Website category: jobs
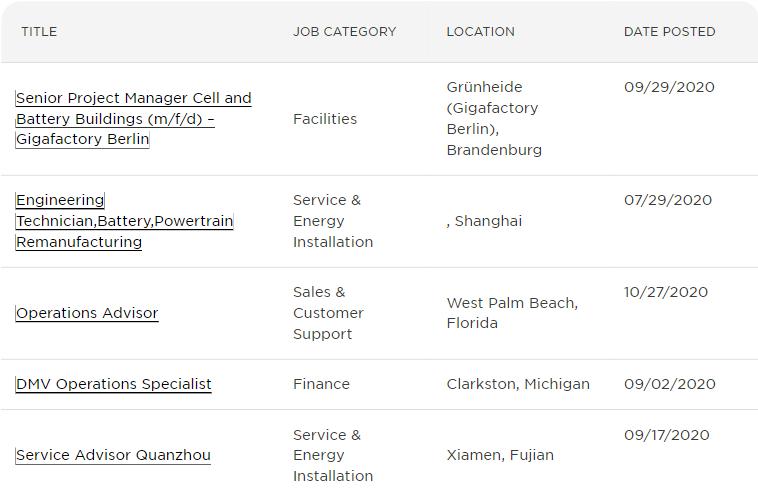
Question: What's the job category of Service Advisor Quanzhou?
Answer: Service & Energy Installation

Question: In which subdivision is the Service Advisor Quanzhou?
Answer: Service & Energy Installation

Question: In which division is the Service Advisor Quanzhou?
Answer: Service & Energy Installation

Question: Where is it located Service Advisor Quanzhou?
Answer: Service & Energy Installation

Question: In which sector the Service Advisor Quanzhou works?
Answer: Service & Energy Installation

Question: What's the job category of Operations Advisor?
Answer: Sales & Customer Support

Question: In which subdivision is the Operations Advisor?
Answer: Sales & Customer Support

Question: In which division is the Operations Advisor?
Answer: Sales & Customer Support

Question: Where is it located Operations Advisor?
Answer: Sales & Customer Support

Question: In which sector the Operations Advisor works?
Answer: Sales & Customer Support

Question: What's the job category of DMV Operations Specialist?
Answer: Finance

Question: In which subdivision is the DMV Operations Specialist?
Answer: Finance

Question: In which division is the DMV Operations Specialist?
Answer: Finance

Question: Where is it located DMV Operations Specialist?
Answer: Finance

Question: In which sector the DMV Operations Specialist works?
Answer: Finance

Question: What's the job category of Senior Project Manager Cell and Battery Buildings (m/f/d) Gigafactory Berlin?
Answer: Facilities

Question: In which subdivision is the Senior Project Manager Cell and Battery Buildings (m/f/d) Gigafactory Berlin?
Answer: Facilities

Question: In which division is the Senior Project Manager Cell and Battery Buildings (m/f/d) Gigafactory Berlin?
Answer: Facilities

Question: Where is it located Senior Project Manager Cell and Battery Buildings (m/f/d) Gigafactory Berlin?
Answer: Facilities

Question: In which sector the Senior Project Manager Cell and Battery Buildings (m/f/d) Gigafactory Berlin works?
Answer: Facilities

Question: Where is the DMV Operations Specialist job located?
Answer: Clarkston, Michigan

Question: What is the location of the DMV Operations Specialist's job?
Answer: Clarkston, Michigan

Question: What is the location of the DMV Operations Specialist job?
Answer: Clarkston, Michigan

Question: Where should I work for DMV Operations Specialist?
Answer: Clarkston, Michigan

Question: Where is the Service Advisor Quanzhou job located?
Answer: Xiamen, Fujian

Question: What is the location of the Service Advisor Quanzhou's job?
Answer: Xiamen, Fujian

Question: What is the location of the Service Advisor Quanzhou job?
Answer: Xiamen, Fujian

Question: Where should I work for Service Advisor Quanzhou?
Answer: Xiamen, Fujian

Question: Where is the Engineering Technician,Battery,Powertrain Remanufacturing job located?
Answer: , Shanghai

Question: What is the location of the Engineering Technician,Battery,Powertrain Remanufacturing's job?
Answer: , Shanghai

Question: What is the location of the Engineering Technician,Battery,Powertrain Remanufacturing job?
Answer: , Shanghai

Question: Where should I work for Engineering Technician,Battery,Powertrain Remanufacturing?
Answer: , Shanghai

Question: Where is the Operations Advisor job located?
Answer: West Palm Beach, Florida

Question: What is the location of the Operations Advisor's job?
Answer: West Palm Beach, Florida

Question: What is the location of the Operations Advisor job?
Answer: West Palm Beach, Florida

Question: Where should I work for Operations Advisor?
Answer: West Palm Beach, Florida

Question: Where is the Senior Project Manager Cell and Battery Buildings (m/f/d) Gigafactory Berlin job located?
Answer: Grnheide (Gigafactory Berlin), Brandenburg

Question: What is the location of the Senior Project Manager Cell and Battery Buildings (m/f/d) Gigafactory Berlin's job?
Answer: Grnheide (Gigafactory Berlin), Brandenburg

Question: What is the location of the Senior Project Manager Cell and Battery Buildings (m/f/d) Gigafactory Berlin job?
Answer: Grnheide (Gigafactory Berlin), Brandenburg

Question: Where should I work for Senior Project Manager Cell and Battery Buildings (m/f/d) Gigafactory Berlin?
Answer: Grnheide (Gigafactory Berlin), Brandenburg

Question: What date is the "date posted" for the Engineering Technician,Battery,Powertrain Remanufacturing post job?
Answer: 07/29/2020

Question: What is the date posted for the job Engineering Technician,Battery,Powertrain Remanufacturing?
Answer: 07/29/2020

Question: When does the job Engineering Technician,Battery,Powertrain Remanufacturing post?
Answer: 07/29/2020

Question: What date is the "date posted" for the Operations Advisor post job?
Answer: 10/27/2020

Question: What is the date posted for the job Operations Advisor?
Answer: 10/27/2020

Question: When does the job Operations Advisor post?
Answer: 10/27/2020

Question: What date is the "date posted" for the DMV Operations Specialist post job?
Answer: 09/02/2020

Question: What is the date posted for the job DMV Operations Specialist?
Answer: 09/02/2020

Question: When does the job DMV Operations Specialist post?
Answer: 09/02/2020

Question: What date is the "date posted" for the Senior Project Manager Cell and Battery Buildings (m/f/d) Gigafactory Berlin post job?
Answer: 09/29/2020

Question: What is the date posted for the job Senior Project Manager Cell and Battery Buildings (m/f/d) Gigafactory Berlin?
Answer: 09/29/2020

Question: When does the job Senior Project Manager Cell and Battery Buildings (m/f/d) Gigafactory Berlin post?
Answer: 09/29/2020

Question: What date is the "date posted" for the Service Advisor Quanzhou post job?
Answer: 09/17/2020

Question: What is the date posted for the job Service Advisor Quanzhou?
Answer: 09/17/2020

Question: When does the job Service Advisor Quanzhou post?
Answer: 09/17/2020

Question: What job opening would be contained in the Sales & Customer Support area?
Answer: Operations Advisor

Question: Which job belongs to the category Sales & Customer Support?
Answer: Operations Advisor

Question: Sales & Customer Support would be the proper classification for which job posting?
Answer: Operations Advisor

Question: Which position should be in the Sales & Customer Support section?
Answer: Operations Advisor

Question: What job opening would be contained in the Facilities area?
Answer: Senior Project Manager Cell and Battery Buildings (m/f/d) Gigafactory Berlin

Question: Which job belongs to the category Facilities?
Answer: Senior Project Manager Cell and Battery Buildings (m/f/d) Gigafactory Berlin

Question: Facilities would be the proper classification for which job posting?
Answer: Senior Project Manager Cell and Battery Buildings (m/f/d) Gigafactory Berlin

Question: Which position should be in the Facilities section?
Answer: Senior Project Manager Cell and Battery Buildings (m/f/d) Gigafactory Berlin

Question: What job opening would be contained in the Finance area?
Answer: DMV Operations Specialist